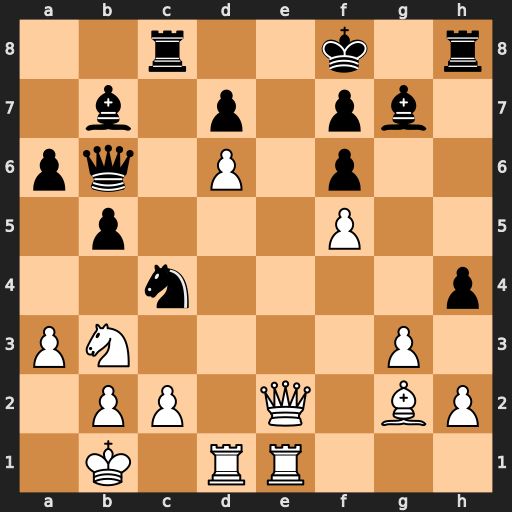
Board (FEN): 2r2k1r/1b1p1pb1/pq1P1p2/1p3P2/2n4p/PN4P1/1PP1Q1BP/1K1RR3
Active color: w
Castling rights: -
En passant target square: -
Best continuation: Qe7+ Kg8 Qxd7